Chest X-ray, PA view. Patient: 53 years old, sex F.
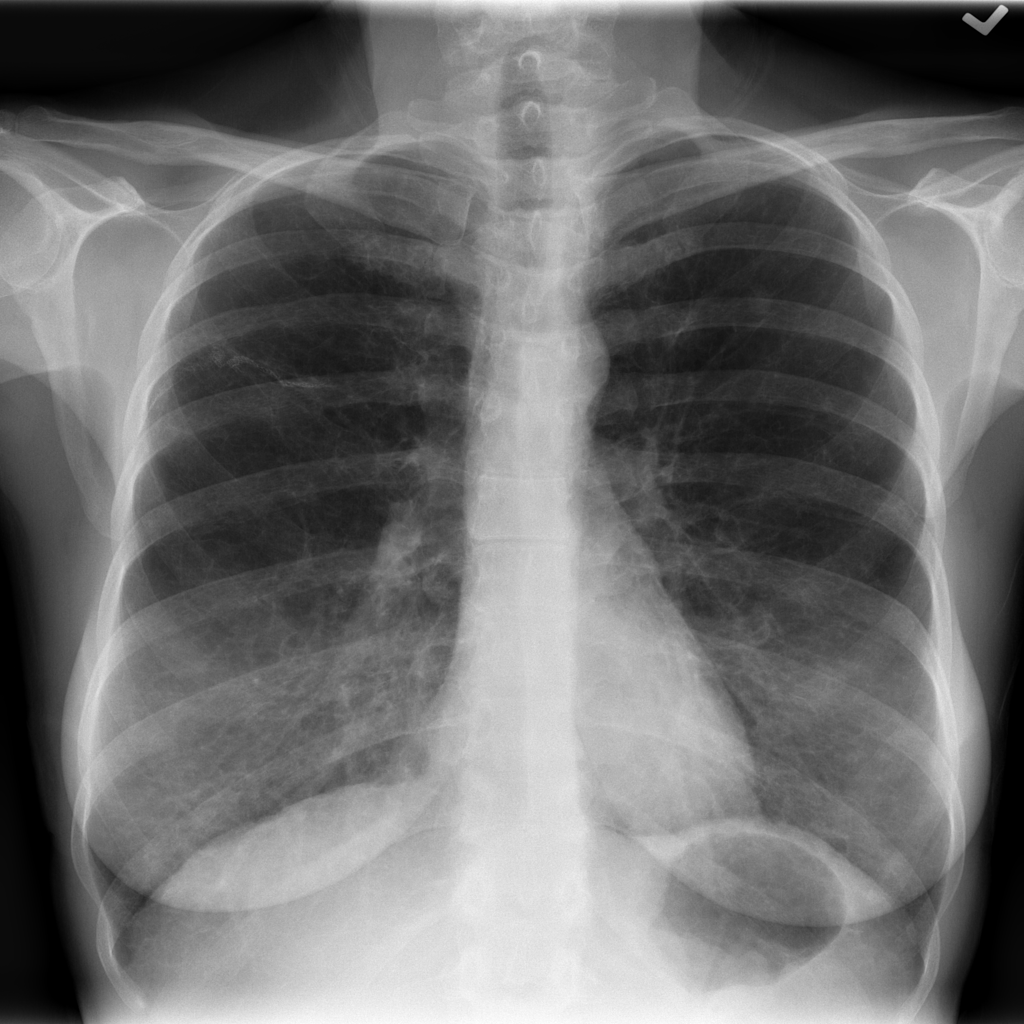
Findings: No Finding